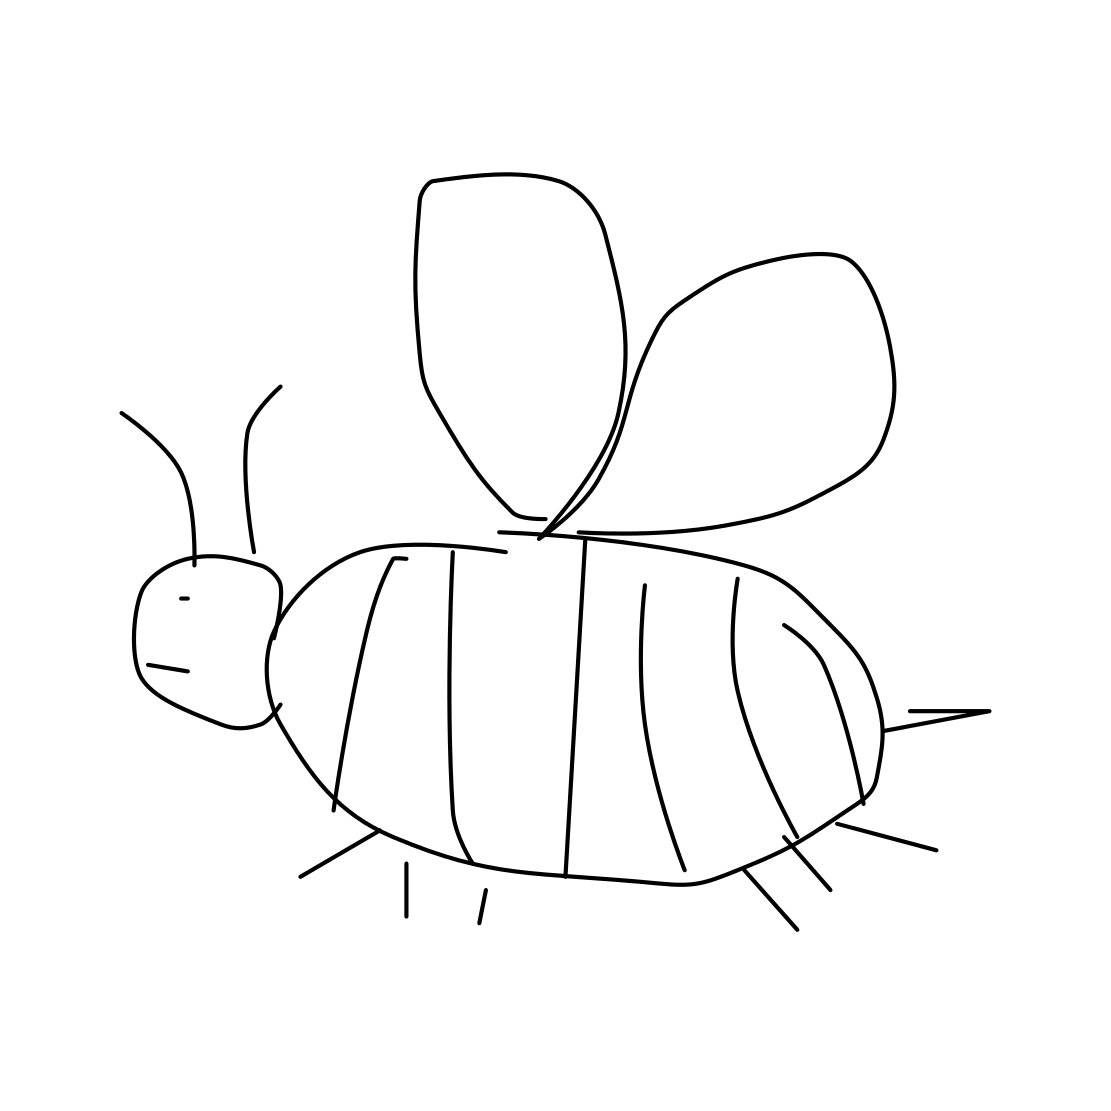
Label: bee